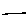
Label: line